Interaction volume radius: 5 \u00c5
Interaction volume height: 10 \u00c5
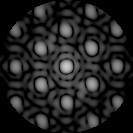
Disorder parameter: 0.1662